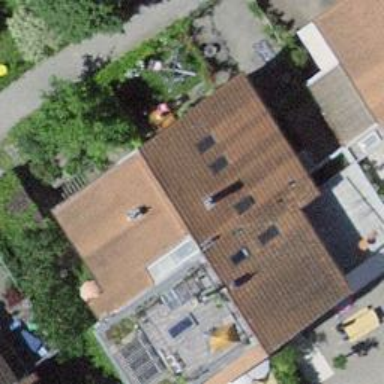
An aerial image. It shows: Simple house.